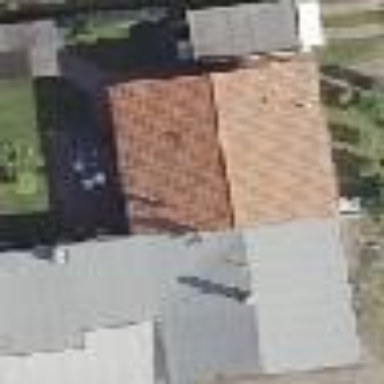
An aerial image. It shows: Semi-detached house with gabled roof.